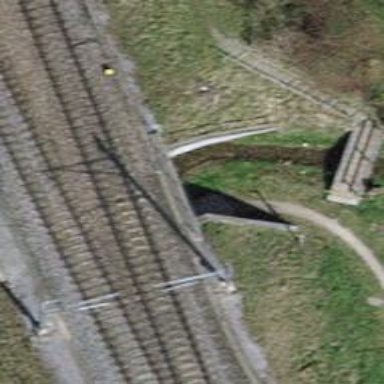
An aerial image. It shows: Bridge with electrified rail tracks and contact line.